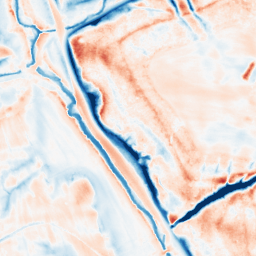
Category: edge_preserving
Decomposition family: guided
Decomposition parameters: radius: 8
eps: 0.1
Upsampling method: cubic_mitchell
Upsampling parameters: scale: 2
Upsampling scale: 2